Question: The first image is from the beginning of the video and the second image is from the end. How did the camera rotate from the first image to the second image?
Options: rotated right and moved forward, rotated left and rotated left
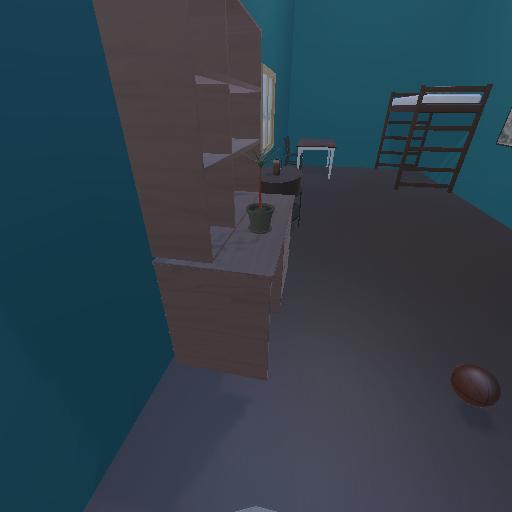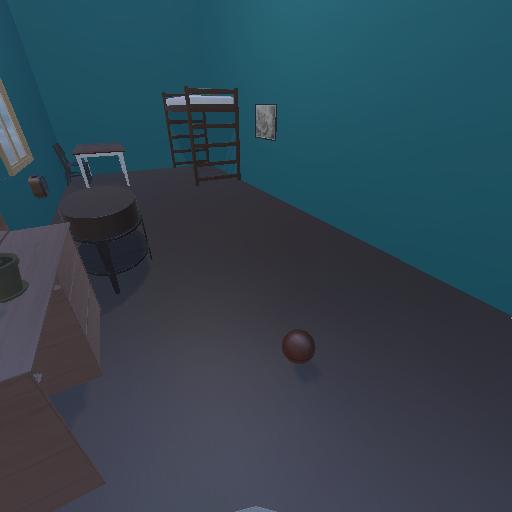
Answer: rotated right and moved forward